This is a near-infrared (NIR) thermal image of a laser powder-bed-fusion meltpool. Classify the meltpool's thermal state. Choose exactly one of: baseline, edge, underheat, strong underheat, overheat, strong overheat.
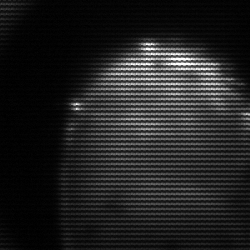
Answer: edge